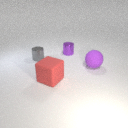
small gray metal cylinder to the left of small purple metal cylinder